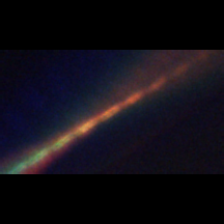
Taxon: Psuedo-nitzschia
Group: Diatoms